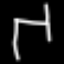
Label: chair